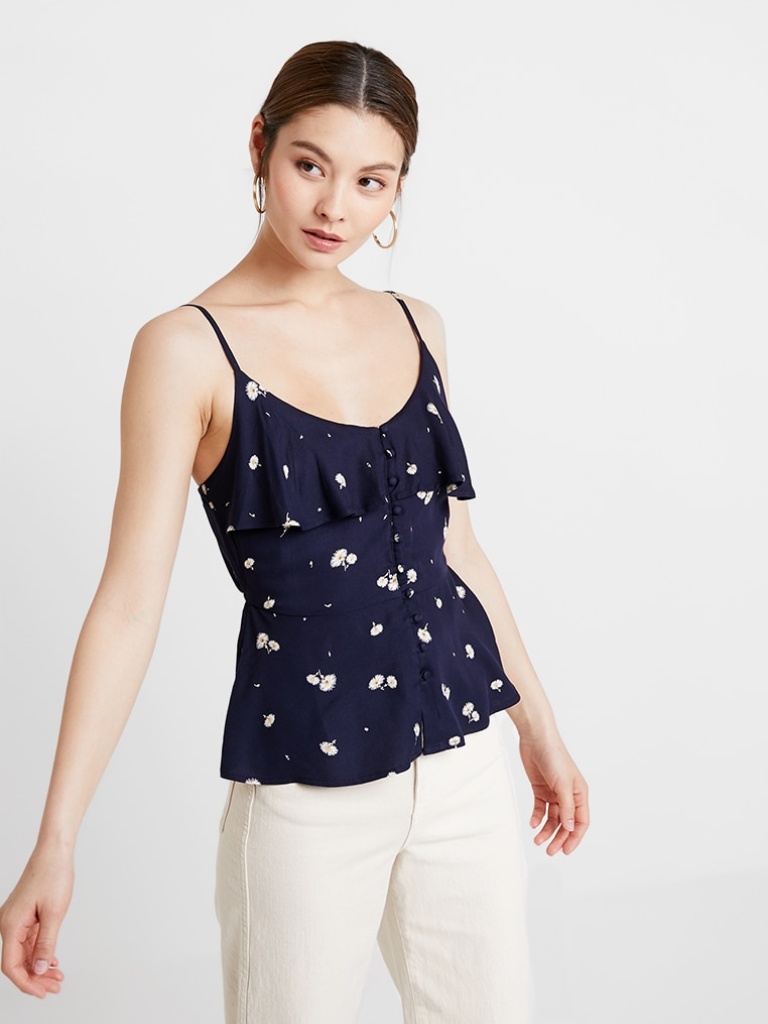
cotton fitted sleeveless waist length Untucked v-neck tank